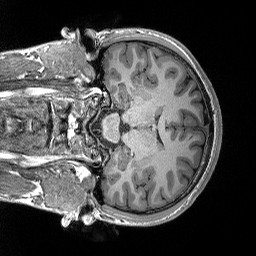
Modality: T1w
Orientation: coronal
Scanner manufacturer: siemens
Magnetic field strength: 3 T
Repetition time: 2.3 s
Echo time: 0.00298 s